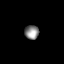
Tissue: lung
Cell type: Epithelial cells
Senescence score: 0.2357
Nuclear area (px): 196
Mean DAPI intensity: 136.663